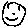
Label: smiley face